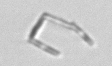
Label: Nanoneis